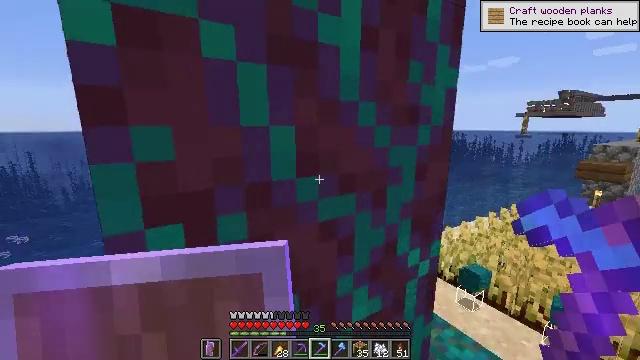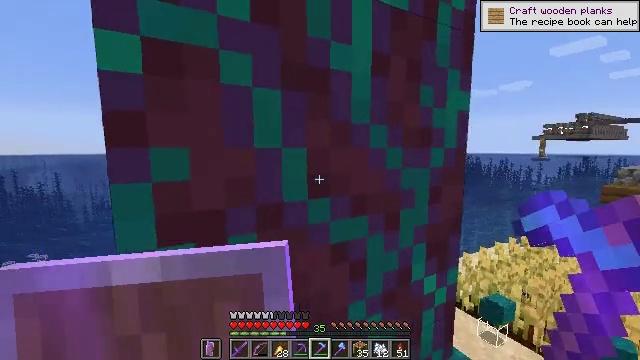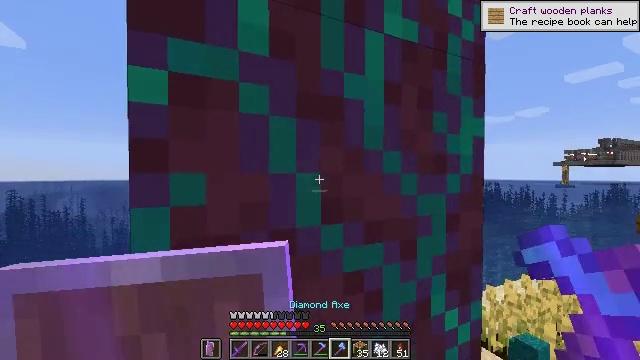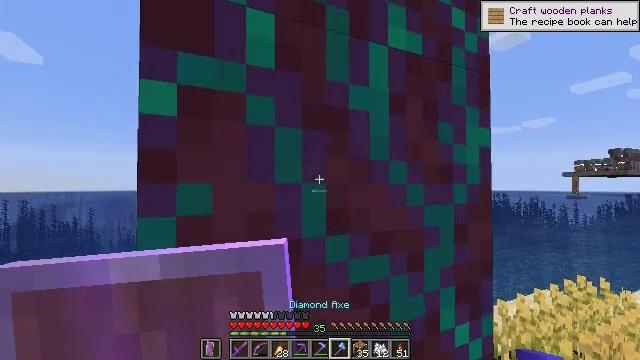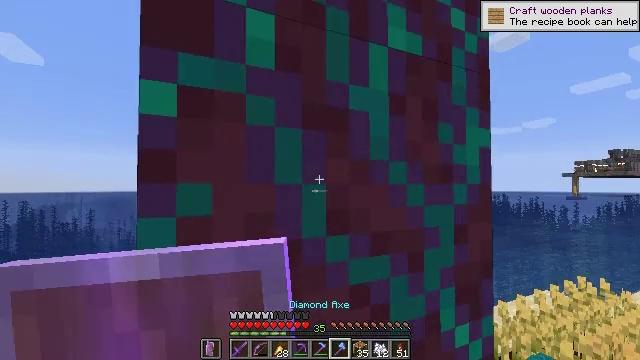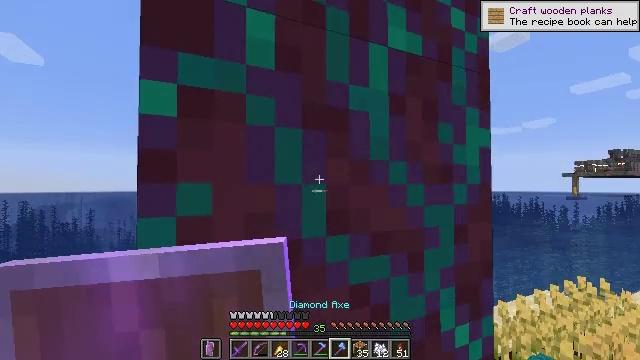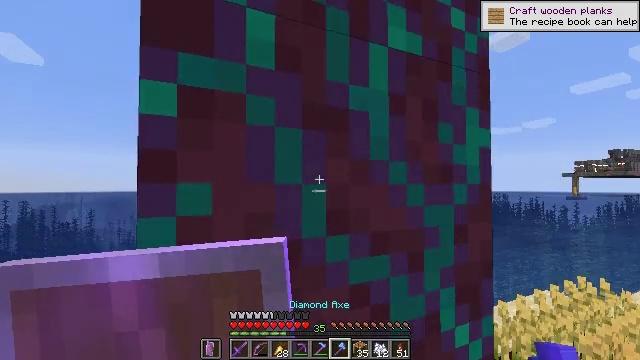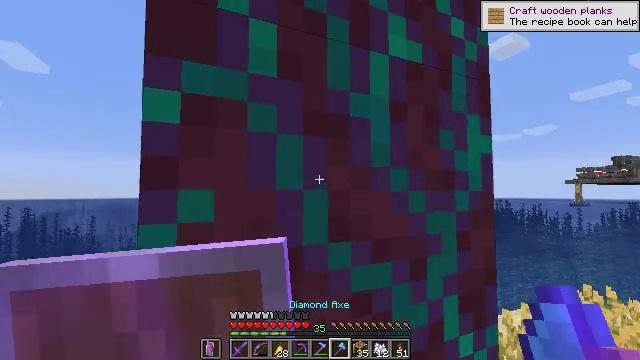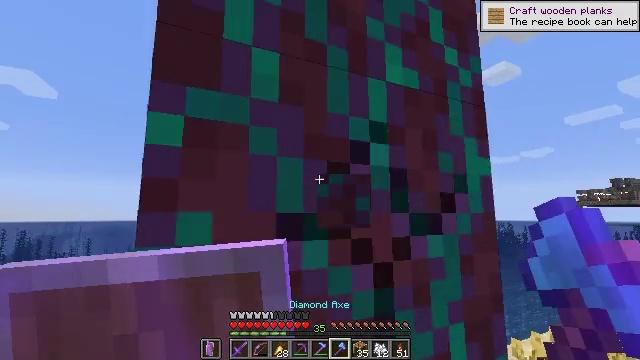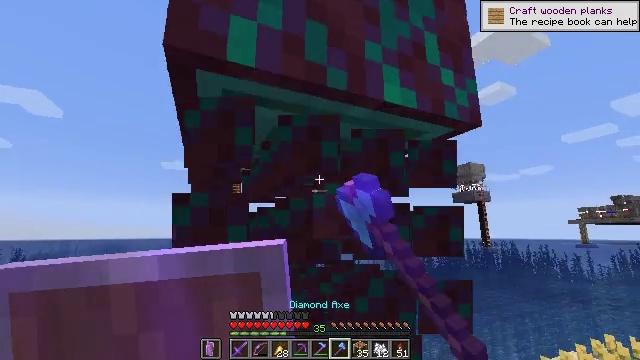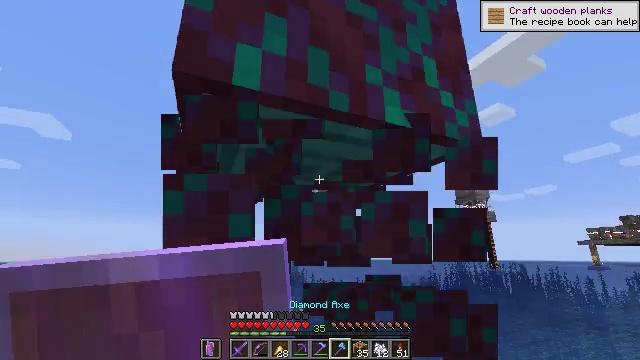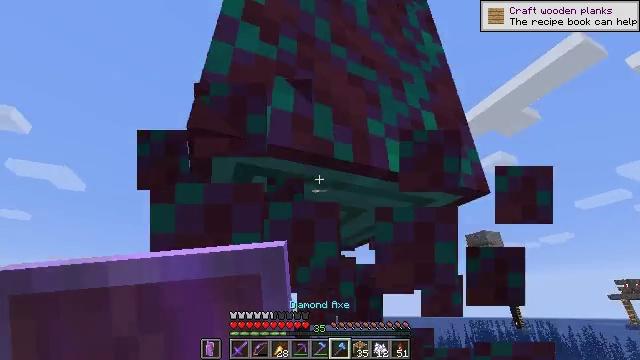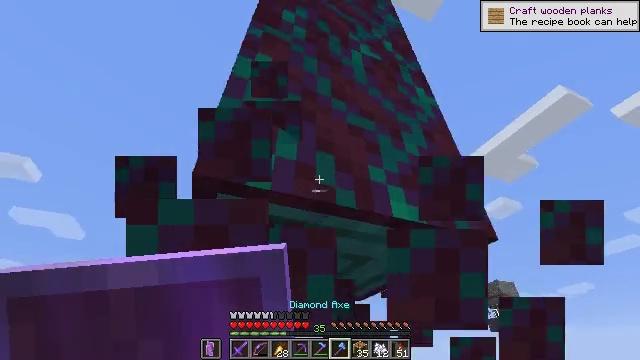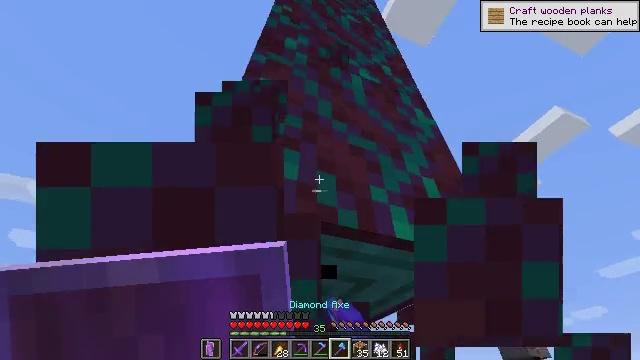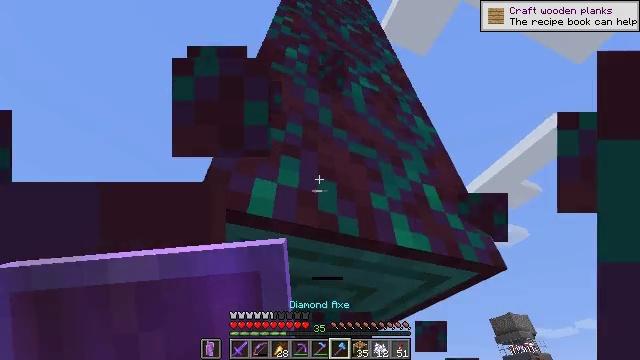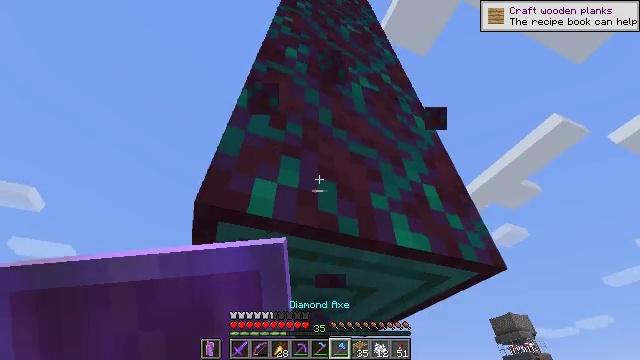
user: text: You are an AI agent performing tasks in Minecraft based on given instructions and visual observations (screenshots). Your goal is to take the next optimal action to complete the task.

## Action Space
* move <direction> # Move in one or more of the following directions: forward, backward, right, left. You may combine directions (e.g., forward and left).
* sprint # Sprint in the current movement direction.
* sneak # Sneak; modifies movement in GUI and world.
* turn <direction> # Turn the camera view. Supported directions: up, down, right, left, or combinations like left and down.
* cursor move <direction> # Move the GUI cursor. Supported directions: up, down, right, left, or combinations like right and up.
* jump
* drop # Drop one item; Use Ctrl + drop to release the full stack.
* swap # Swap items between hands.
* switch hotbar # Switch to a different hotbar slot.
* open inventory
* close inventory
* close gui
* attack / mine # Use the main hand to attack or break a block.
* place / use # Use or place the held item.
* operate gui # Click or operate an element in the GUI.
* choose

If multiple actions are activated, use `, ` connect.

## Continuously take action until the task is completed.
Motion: motion action
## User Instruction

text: Mine the warped stem in the Nether.
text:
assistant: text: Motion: turn left and up
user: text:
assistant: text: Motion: turn left and up
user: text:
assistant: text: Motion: turn left and up
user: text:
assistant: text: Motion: no_op
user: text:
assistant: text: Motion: no_op
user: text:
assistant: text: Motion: no_op
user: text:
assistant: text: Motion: turn up
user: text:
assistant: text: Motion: turn up, attack / mine
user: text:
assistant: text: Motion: turn up, attack / mine
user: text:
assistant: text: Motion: turn up, attack / mine
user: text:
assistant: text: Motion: turn left and up, attack / mine
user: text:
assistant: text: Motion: turn up, attack / mine
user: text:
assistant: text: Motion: turn up, attack / mine
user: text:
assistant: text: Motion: turn up, attack / mine
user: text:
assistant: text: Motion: attack / mine
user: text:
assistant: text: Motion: attack / mine
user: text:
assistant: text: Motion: turn up, attack / mine
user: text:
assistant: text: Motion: turn up, attack / mine
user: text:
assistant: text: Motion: turn up, attack / mine
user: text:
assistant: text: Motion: attack / mine
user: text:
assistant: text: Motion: attack / mine
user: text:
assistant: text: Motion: attack / mine
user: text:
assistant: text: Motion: attack / mine
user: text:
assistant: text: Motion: attack / mine
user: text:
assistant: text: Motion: move forward, attack / mine
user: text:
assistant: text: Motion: move forward, attack / mine, jump
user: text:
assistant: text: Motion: move forward, turn left, attack / mine, jump
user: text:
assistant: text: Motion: move forward, turn left, attack / mine, jump
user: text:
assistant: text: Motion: move forward, attack / mine
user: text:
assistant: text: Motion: move forward, attack / mine